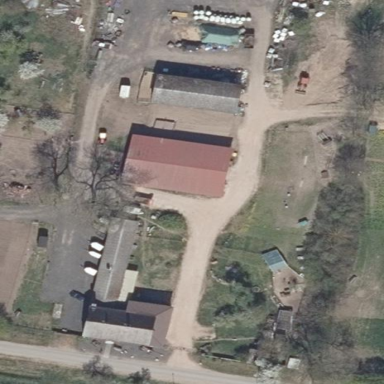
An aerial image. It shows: Farmyard area.